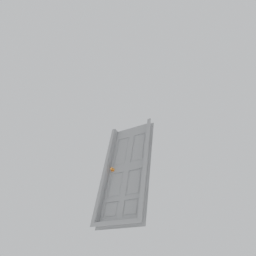
Label: architecture